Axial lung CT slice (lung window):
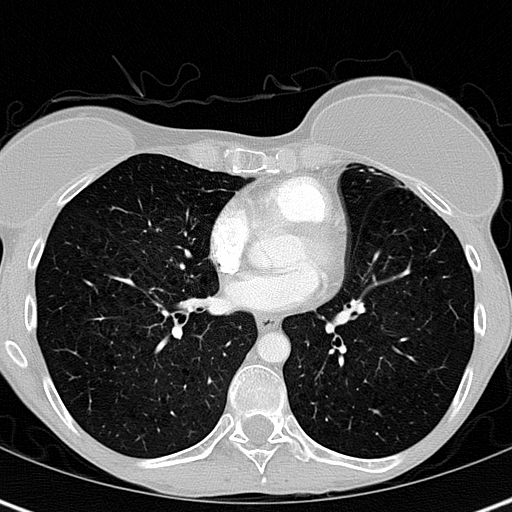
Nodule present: no